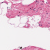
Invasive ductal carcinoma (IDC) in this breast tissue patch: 0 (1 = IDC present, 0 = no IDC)